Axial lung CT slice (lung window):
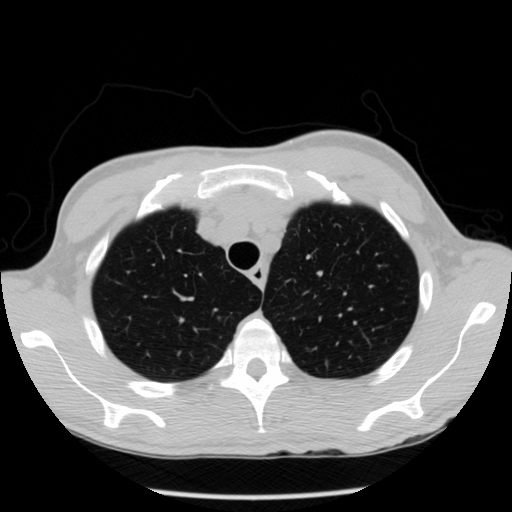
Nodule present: no